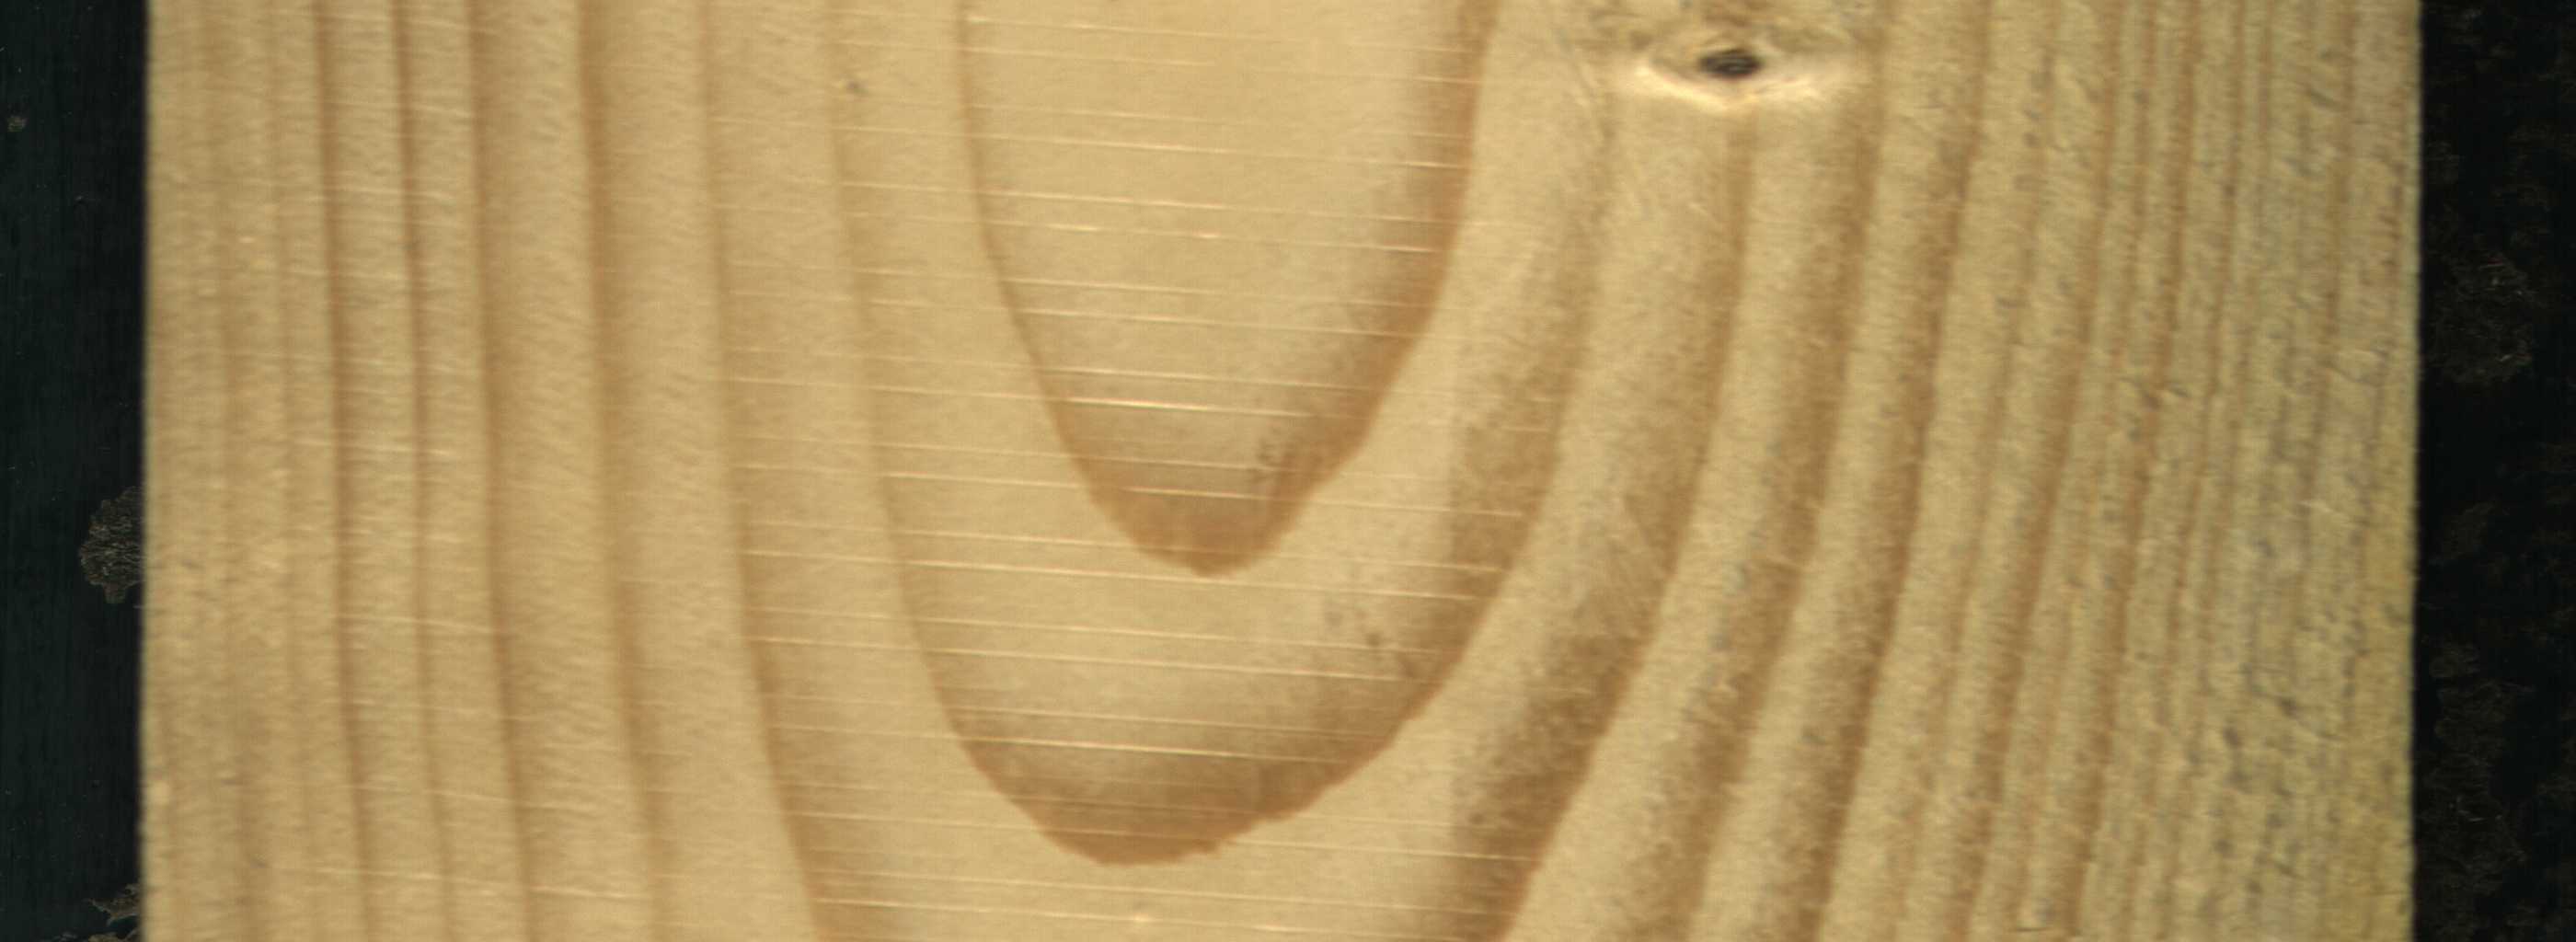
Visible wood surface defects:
Live_Knot